Question: I have already added Microsoft.Office.Interop.Access as reference and also Microsoft Access Object Library 14.0 but still getting this error.
Is this because of my Visual Studio and MS Office incompatibility or something else?

I found this <URL> but it's for v10.0 object libraries.
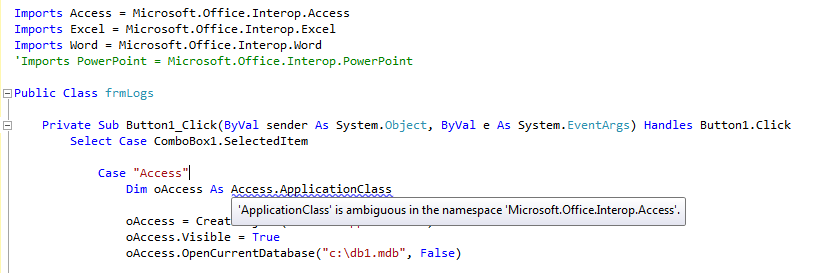
Answer: It looks like you have references to two different Access interop DLLs that define that class.
Delete one of those references from your project.